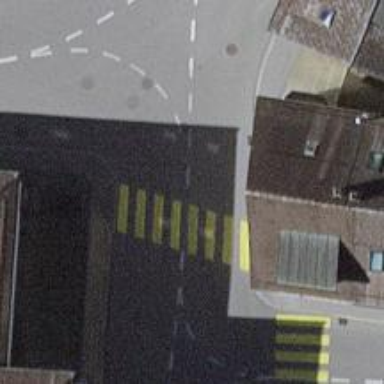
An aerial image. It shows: Marked zebra crossing on the road.